Question: I have a back-end Laravel 5 and front-end AngularJS. Application is about allowing users to select multiple dependent very high-value products.
A. User selects a product from a drop-down - select-option. Product is added to a cart.
B. Then user clicks on Add button to add more products, this adds a row dynamically with drop-down select-option HTML element. This is done dynamically using AngularJS with $compile / $scope to add compiled HTML.
C. When user adds a row, initially product drop-down select-option has no value selected.
D. User selects a product from drop-down select-option. Product is added to a cart.
E. User may keep on adding around 50 products.
Look at this UI:

Now the condition is, when a new row is added the relevant drop-down should not show any product that is already selected in any of the drop-downs above.
Can someone please help me?
Thanks!
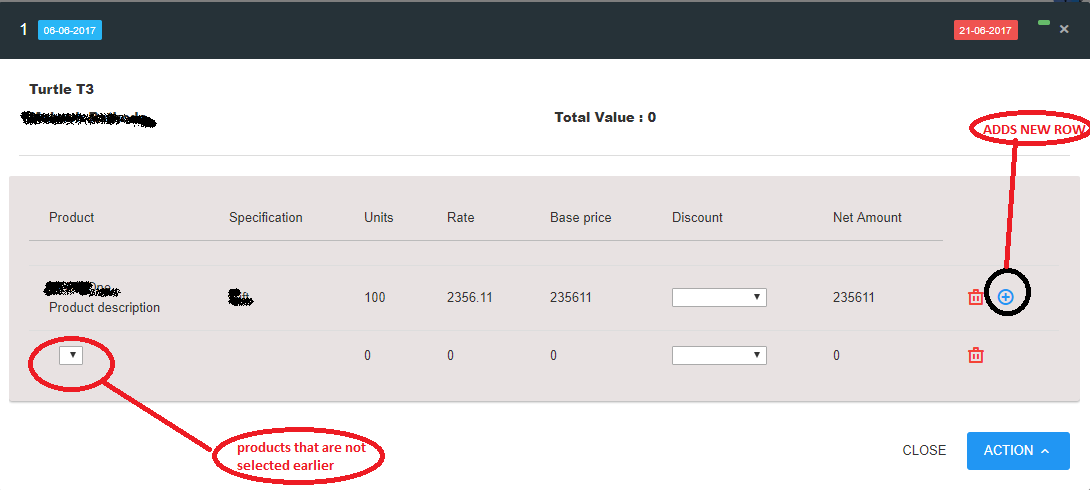
Answer: var app = angular.module('plunker', []);
'''
app.controller('MainCtrl', function($scope,$filter) {
$scope.rep = [];
$scope.xyz = function(){
var sahed = $filter('filter')($scope.rep, $scope.sel) ;
if(sahed.length <= 0){
$scope.rep.push($scope.sel)
return false;
}
};
$scope.coll =[
{id: 1,
rate : 50,
base_price : 50,
product_name : 'ab'
},
{id: 2,
rate : 50,
base_price : 505,
product_name : 'abc'
},
{id: 3,
rate : 520,
base_price : 500,
product_name : 'abcd'
},
{id: 4,
rate : 50,
base_price : 505,
product_name : 'abcef'
},
];
});
'''
and here the html
'''
<body ng-controller="MainCtrl">
<select name="sel" id="sel" ng-model="sel"
ng-options="x as x.product_name for x in coll track by x.id" ng-change="xyz()">
<option value="">select product</option>
</select>
<table border="0">
<thead>
<tr>
<td>name</td>
<td>price</td>
</tr>
</thead>
<tbody>
<tr ng-repeat="x in rep">
<td>{{x.product_name}}</td>
<td>{{x.base_price}}</td>
</tr>
</tbody>
</table>
</body>
'''
For example see it <URL>